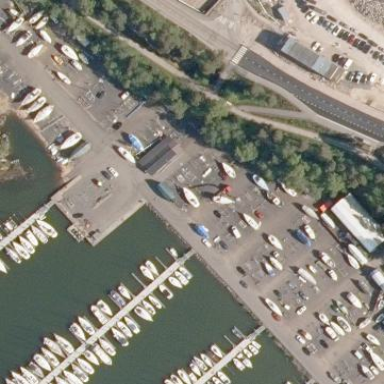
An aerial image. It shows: Boatyard along the waterway.